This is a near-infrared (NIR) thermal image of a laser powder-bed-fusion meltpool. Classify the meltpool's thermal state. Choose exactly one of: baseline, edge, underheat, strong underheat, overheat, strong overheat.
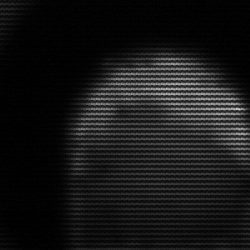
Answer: edge